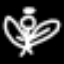
Label: angel